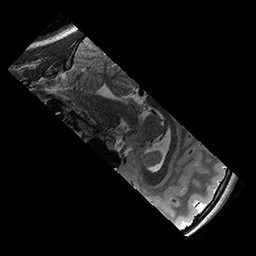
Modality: T2w
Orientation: sagittal
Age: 11
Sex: female
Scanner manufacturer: siemens
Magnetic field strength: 3 T
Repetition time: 9.23 s
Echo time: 0.067 s